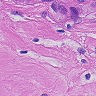
Metastatic tissue present: yes